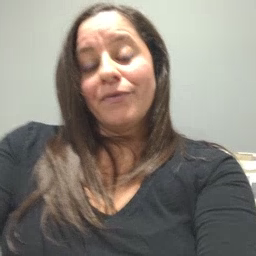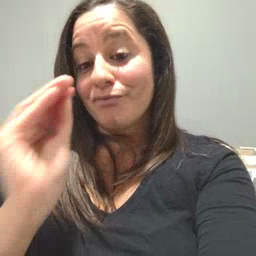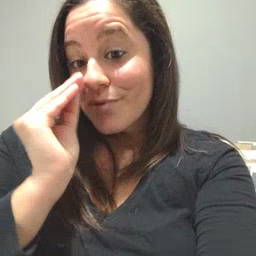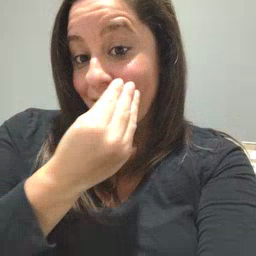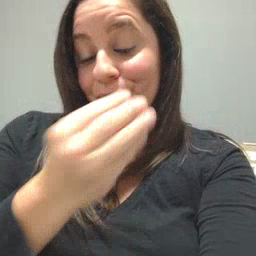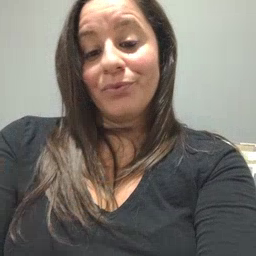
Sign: flower